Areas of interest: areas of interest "Dragon King Mountain Cemetery"
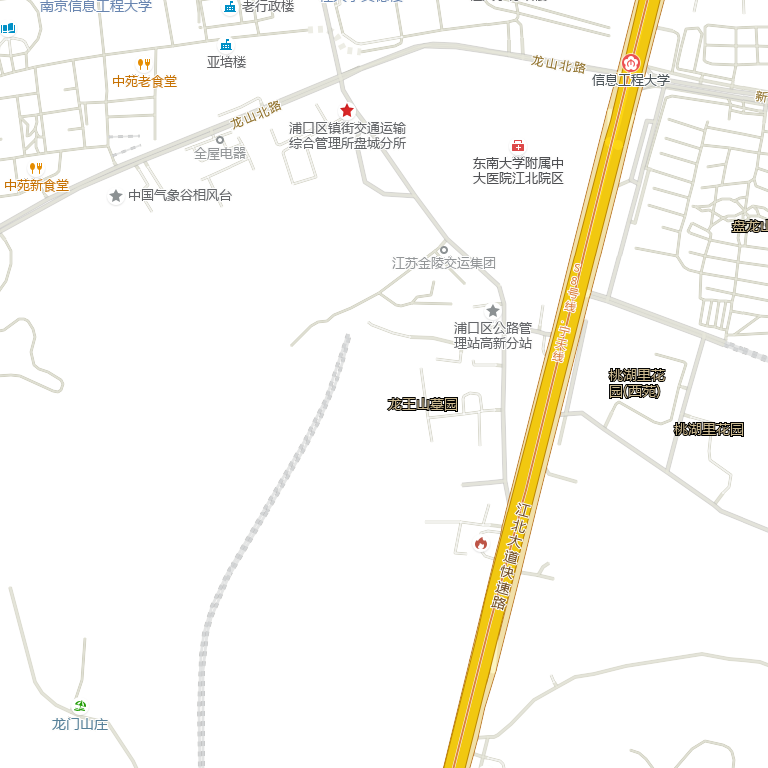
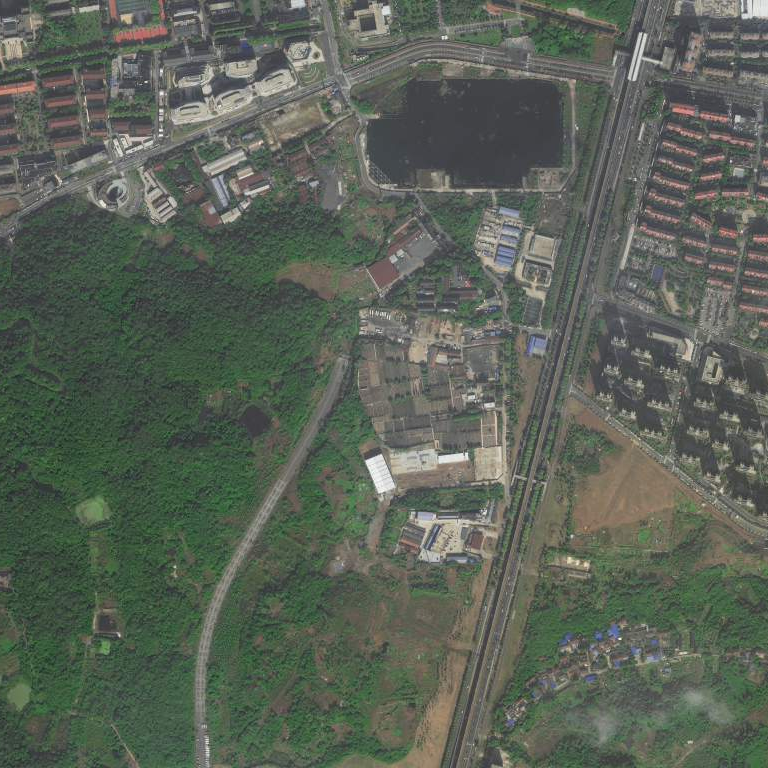